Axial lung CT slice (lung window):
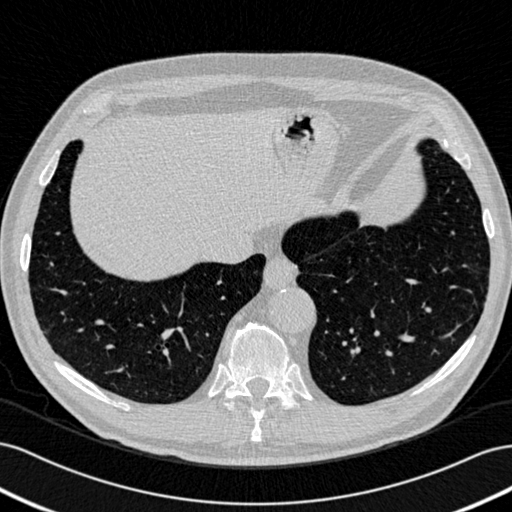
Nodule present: no